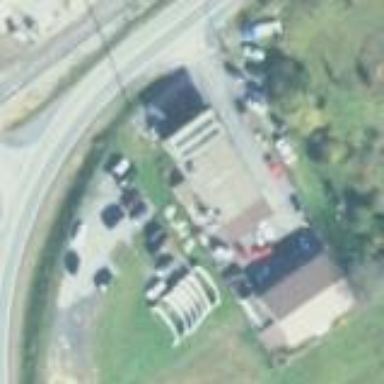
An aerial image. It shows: Car repair shop.